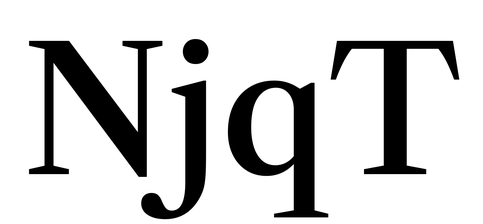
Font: LibreCaslonText_Medium